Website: bh-photo
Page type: payment
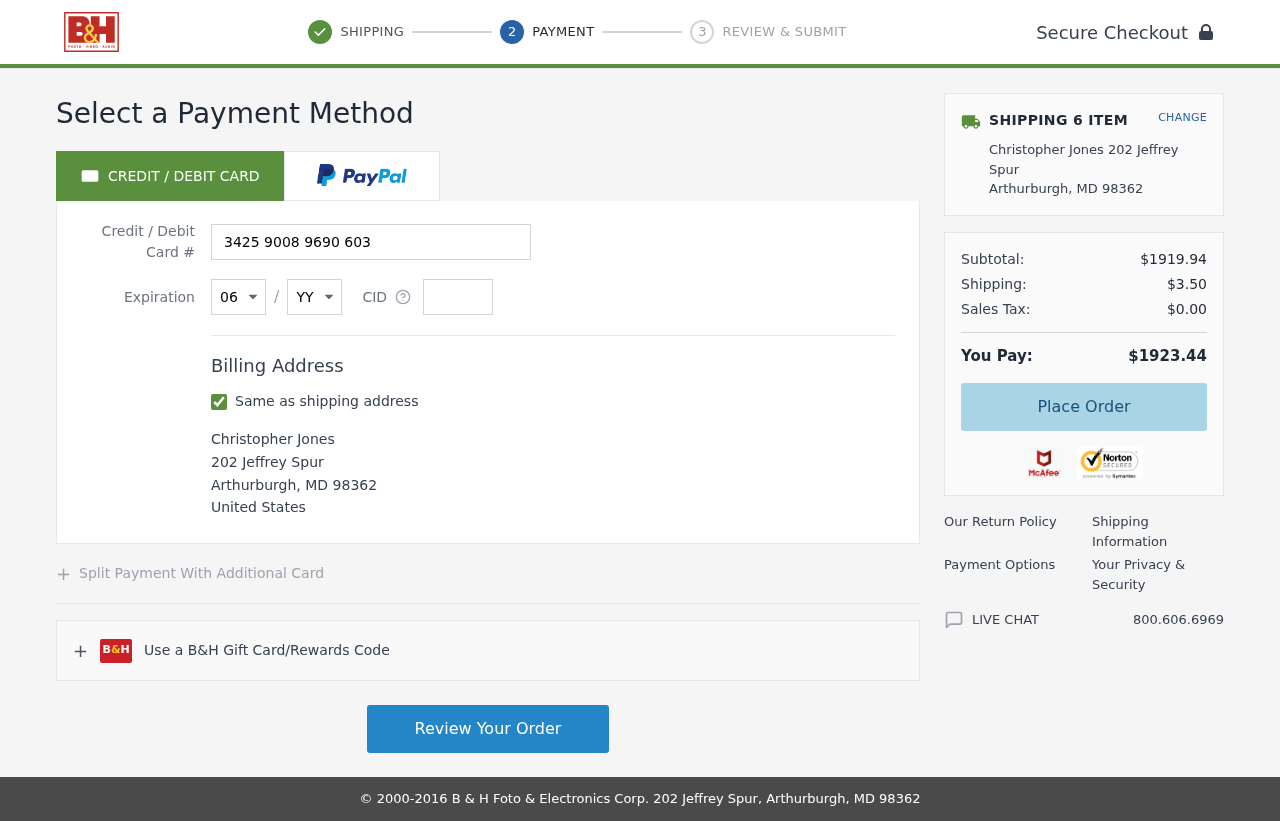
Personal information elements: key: PII_CARD_CVV
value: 6058
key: PII_CARD_EXPIRY_MONTH
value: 06
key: PII_CARD_EXPIRY_YEAR
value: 26
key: PII_CARD_NUMBER
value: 3425 9008 9690 603
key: PII_CITY
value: Arthurburgh
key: PII_COUNTRY
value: United States
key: PII_FULLNAME
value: Christopher Jones
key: PII_POSTCODE
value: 98362
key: PII_STATE_ABBR
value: MD
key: PII_STREET
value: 202 Jeffrey Spur
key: PII_FULLNAME2
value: Christopher Jones
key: PII_CITY2
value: Arthurburgh
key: PII_STATE_ABBR2
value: MD
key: PII_POSTCODE_FULL
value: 98362
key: PII_POSTCODE_NUMERIC
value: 98362
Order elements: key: ORDER_NUM_ITEMS
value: SHIPPING 6 ITEM
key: ORDER_SUBTOTAL
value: $1919.94
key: ORDER_SHIPPING_COST
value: $3.50
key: ORDER_TAX
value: $0.00
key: ORDER_TOTAL
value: $1923.44